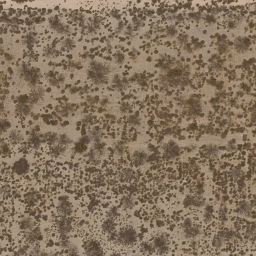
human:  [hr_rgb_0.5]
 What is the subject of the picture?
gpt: chaparral